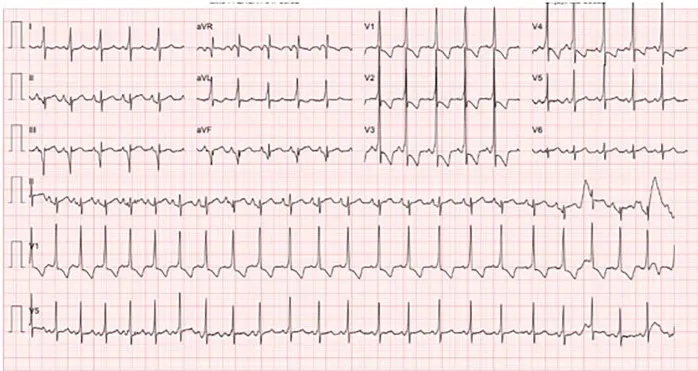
Holter of the newborn at 1 month-old. It. It is noticeable a short PR interval and a slurred QRS complex (delta wave) compatible with a Wolf-Parkinson-White Syndrome.
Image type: electrography (ekg)